Question: I need to get the name field of the users table that is integrated in the tasks table.
The complete method
'''
public function index(Request $request)
{
$tasks = [];
$task = Task::all();
if($task->count()) {
foreach ($task as $key => $value) {
$tasks[] = Calendar::event(
$value->user_id,
true,
new \DateTime($value->start_date),
new \DateTime($value->end_date.' +1 day'),
null,
// Add color and link on event
[
'color' => '#f05050',
]
);
}
}
$calendar = Calendar::addEvents($tasks);
$user_id = $request->get('user_id');
$title = $request->get('title');
$list = Task::orderBy('id', 'DESC')
->user_id($user_id)
->title($title)
->paginate(20);
$users = User::orderBy('name', 'ASC')->pluck('name', 'id');
return view('tasks.index', compact('calendar', 'task', 'list', 'users'));
}
'''
this section passes the parameter to the calendar
'''
$value->user_id,
'''
this is the view:

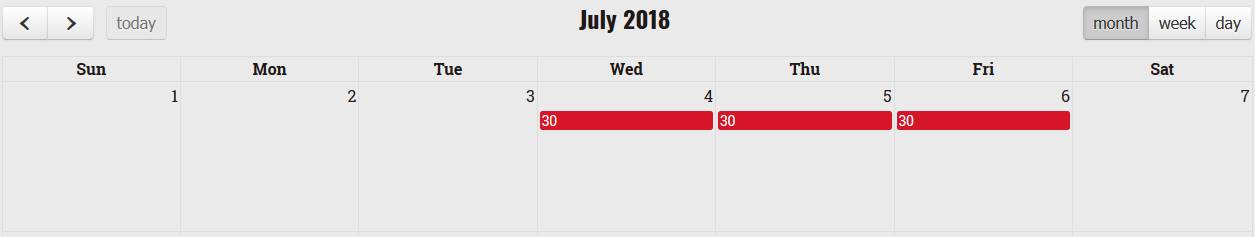
Answer: if there is a relation between task and user you can add relation in task model called
user
'''
function user(){
return $this->belongsTo('App\User','user_id');
}
'''
and then use it
'''
$value->user->name;
'''